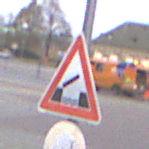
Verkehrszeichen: BeweglicheBruecke
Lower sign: VerbotUeberholenEinspurigeFahrzeuge
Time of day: MorningAfternoon
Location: Outdoor (Urban)
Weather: PartlyCloudy
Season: NotSpecified
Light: Natural